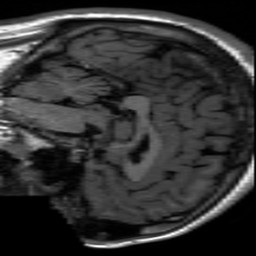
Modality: inplaneT1
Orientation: sagittal
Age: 18
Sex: male
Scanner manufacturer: ge
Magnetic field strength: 3 T
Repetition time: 2.499 s
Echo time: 0.02513 s